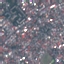
Label: Residential